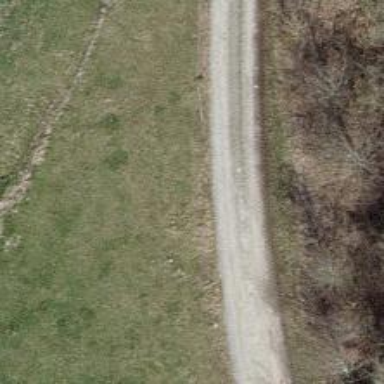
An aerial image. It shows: Track with grade2 pebblestone surface.